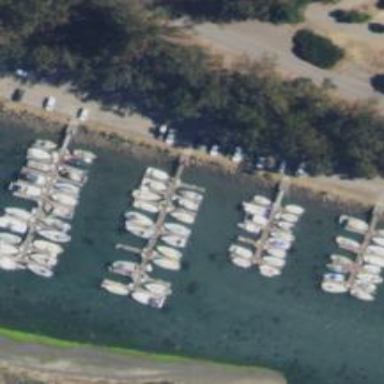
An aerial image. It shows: Pier with mooring facilities.